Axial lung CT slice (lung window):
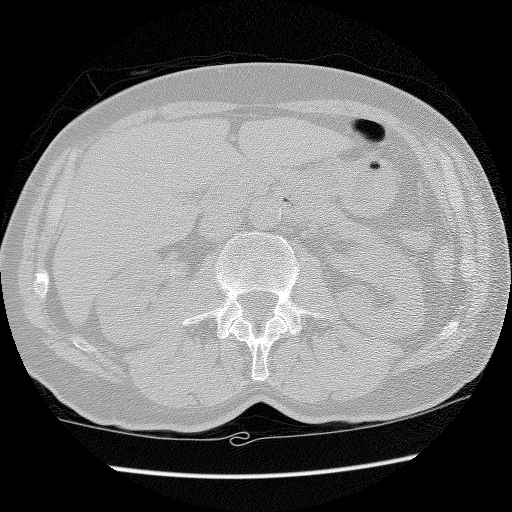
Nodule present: no